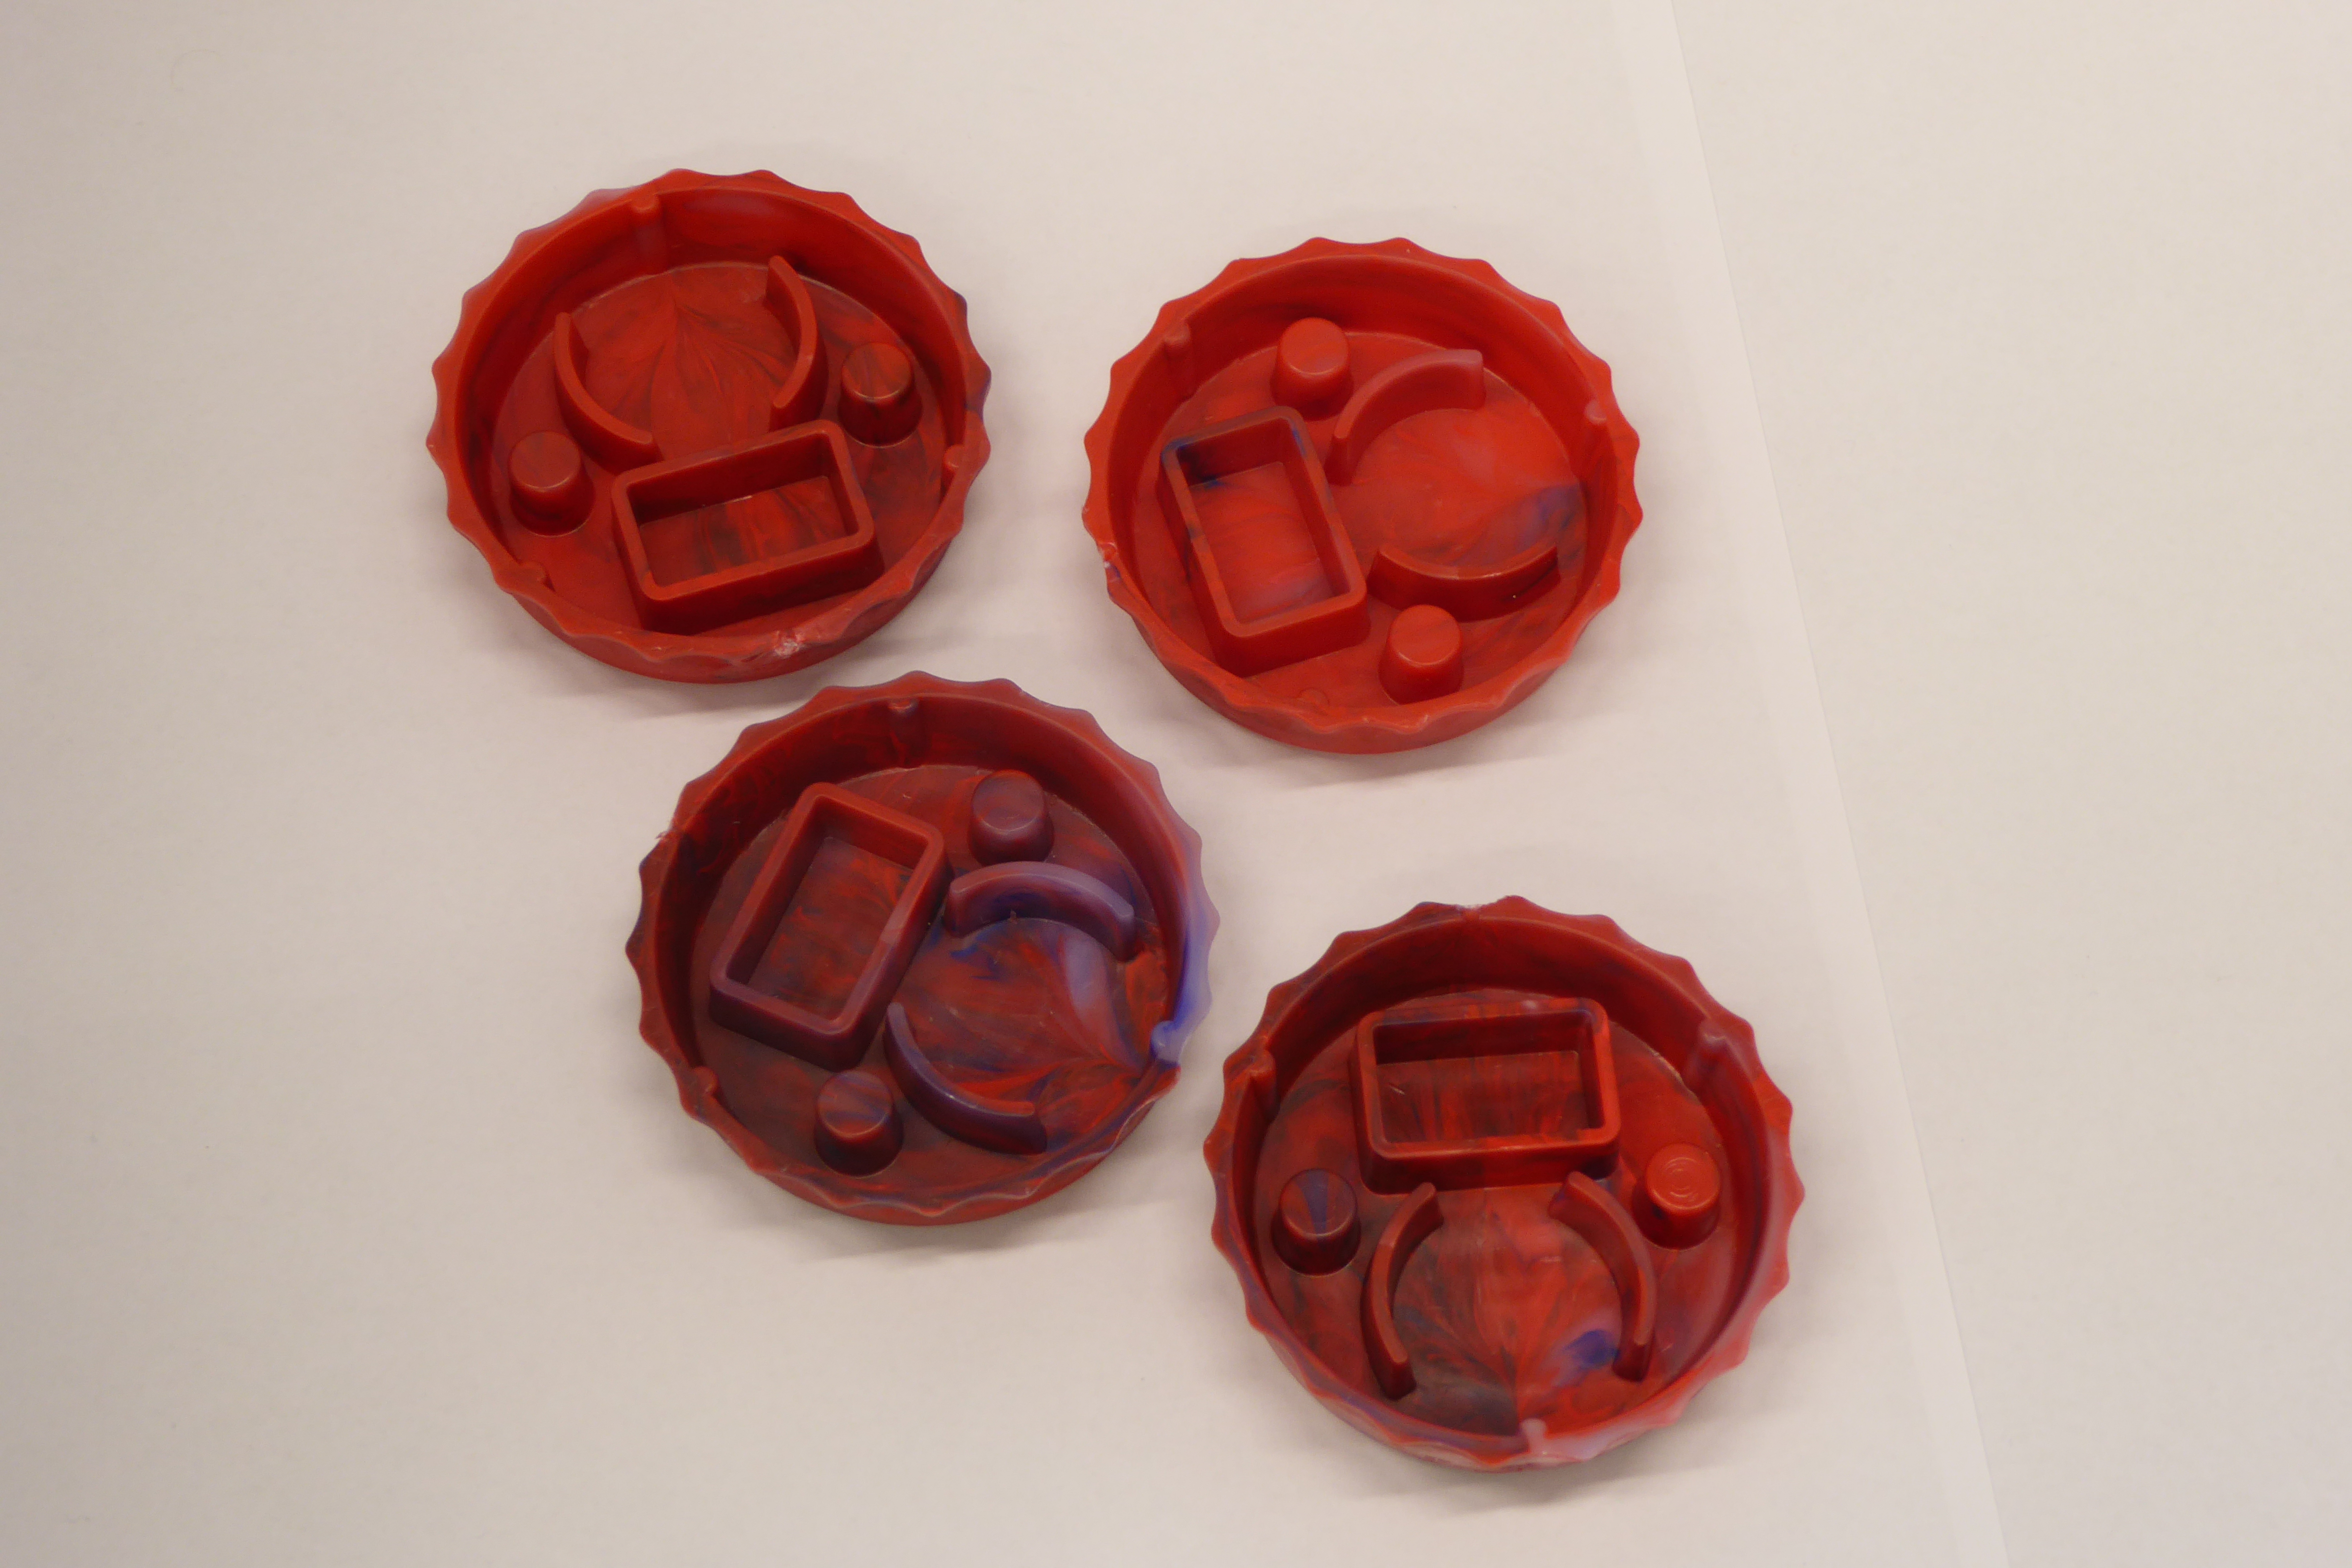
Label: Bottle Opener - Cover